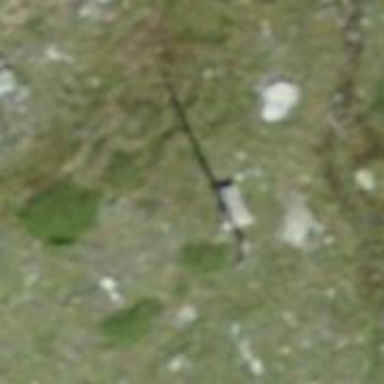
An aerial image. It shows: Power pole.